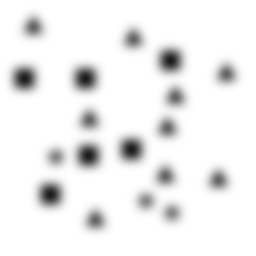
Squares: 6
Triangles: 9
Stars: 3
Total shapes: 18